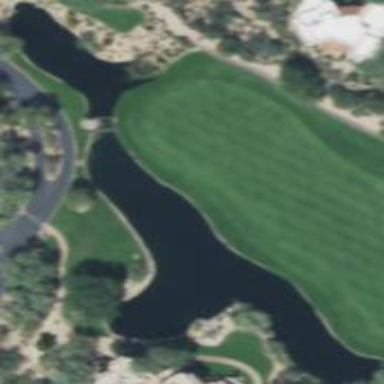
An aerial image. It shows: Scenic view of water hazard on golf course. The natural water feature adds beauty to the landscape.